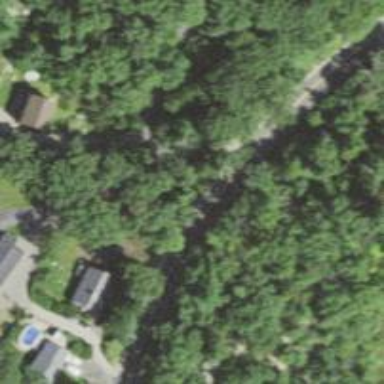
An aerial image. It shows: Driveway.